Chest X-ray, AP view. Patient: 62 years old, sex F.
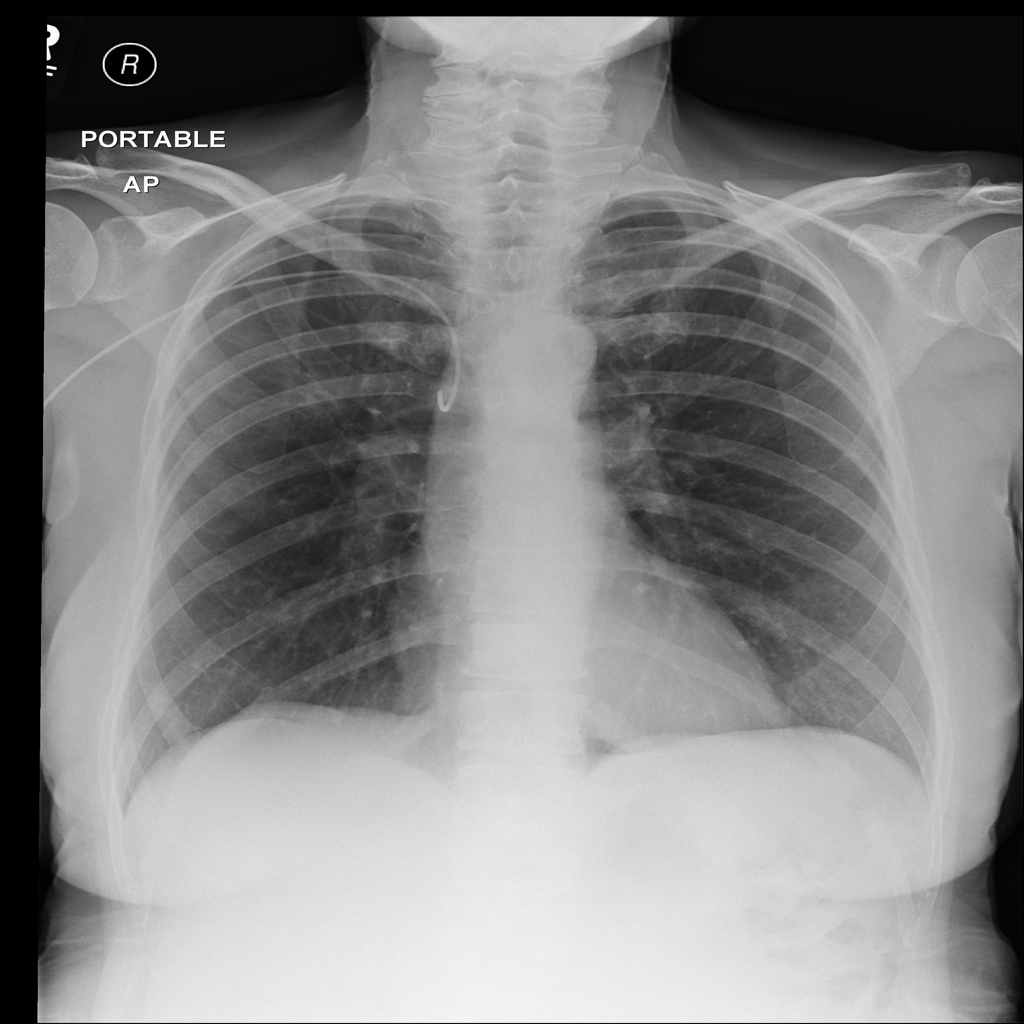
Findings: No Finding